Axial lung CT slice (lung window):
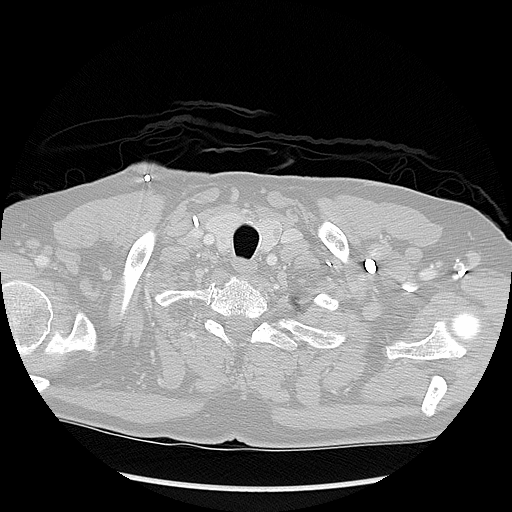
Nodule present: no